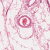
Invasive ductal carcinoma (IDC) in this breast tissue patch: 0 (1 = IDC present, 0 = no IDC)